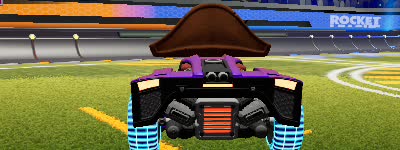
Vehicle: breakout